Question: I am following Michael Hartl's book and I am getting this error when I run the server:

I am getting ActiveRecord::PendingMigrationError when I run the server, this shows up:
Migrations are pending. To resolve this issue, run: bin/rails db:migrate RAILS_ENV=development
Please I've been stuck in this error for so long.
When I type '$ RAILS_ENV=development rake db:migrate' I get this error:
> == 20161209073230 AddActivationToUsers: migrating =============================
-- add_column(:users, :activation_digest, :string) rake aborted! StandardError: An error has occurred, this and all later migrations
canceled:SQLite3::SQLException: duplicate column name: activation_digest: ALTER
TABLE "users" ADD "activation_digest" varchar
(required)>' Tasks: TOP => db:migrate (See full trace by running task
with --trace)
test/mailers/previews/user_mailer_preview.rb
> UserMailerPreview < ActionMailer::Preview# Preview this email at
<URL>
def account_activation
user = User.first
user.activation_token = User.new_token
UserMailer.account_activation(user) end# Preview this email at
<URL> def
password_reset
UserMailer.password_reset endend
Schema.rb:
'''
# This file is auto-generated from the current state of the database. Instead
# of editing this file, please use the migrations feature of Active Record to
# incrementally modify your database, and then regenerate this schema definition.
#
# Note that this schema.rb definition is the authoritative source for your
# database schema. If you need to create the application database on another
# system, you should be using db:schema:load, not running all the migrations
# from scratch. The latter is a flawed and unsustainable approach (the more migrations
# you'll amass, the slower it'll run and the greater likelihood for issues).
#
# It's strongly recommended that you check this file into your version control system.
ActiveRecord::Schema.define(version: 20161123005710) do
create_table "users", force: :cascade do |t|
t.string "name"
t.string "email"
t.datetime "created_at", null: false
t.datetime "updated_at", null: false
t.string "password_digest"
t.string "remember_digest"
t.string "activation_digest"
t.index ["email"], name: "index_users_on_email", unique: true end
end
'''
Latest migration is
db/migrate/[timestamp]_add_activation_to_users.rb:
'''
class AddActivationToUsers < ActiveRecord::Migration[5.0]
def change
add_column :users, :activation_digest, :string
add_column :users, :activated, :boolean, default: falserao
add_column :users, :activated_at, :datetime
end
end
'''
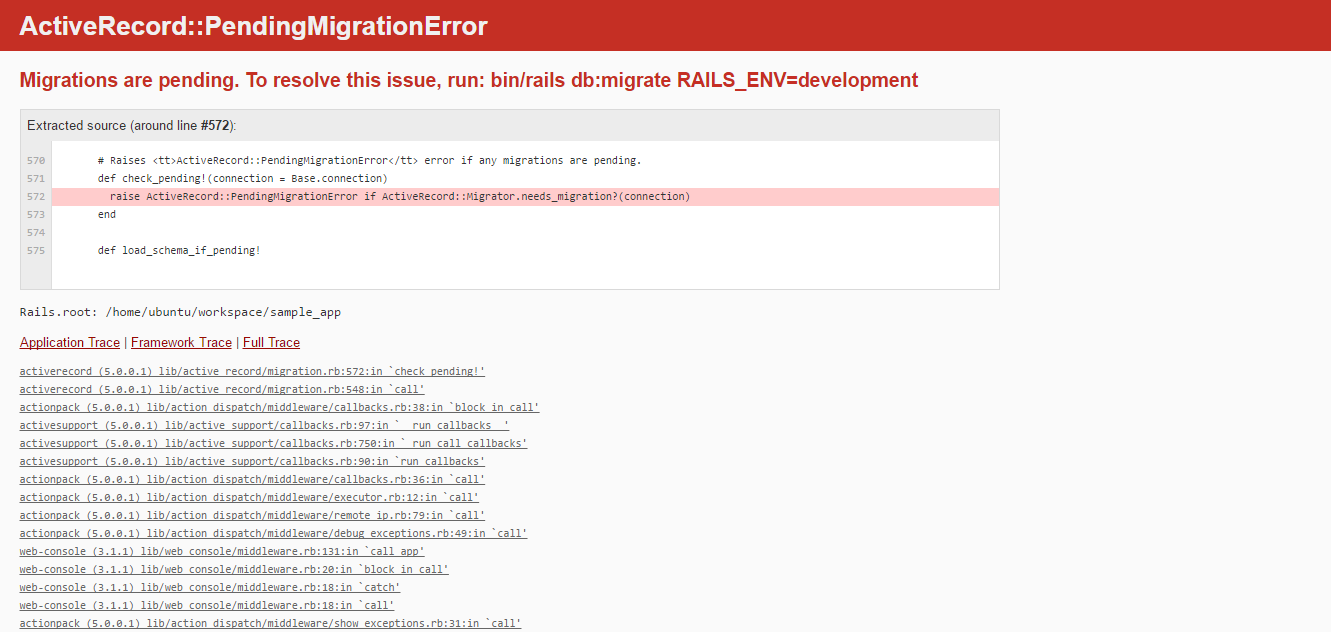
Answer: Ok the answer is very simple!Just try migrating your DB to version=0 with command: 'rake db:migrate VERSION=0'
and then run 'rake db:migrate'